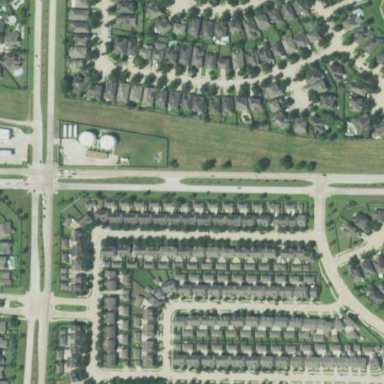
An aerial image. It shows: Residential area consisting of single-family homes.